Field crop: tomato
Growth stage: 1
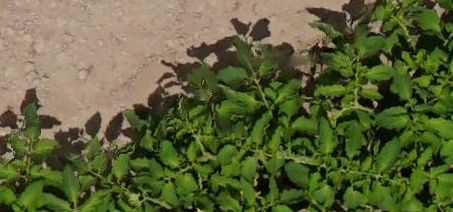
Species: tomato